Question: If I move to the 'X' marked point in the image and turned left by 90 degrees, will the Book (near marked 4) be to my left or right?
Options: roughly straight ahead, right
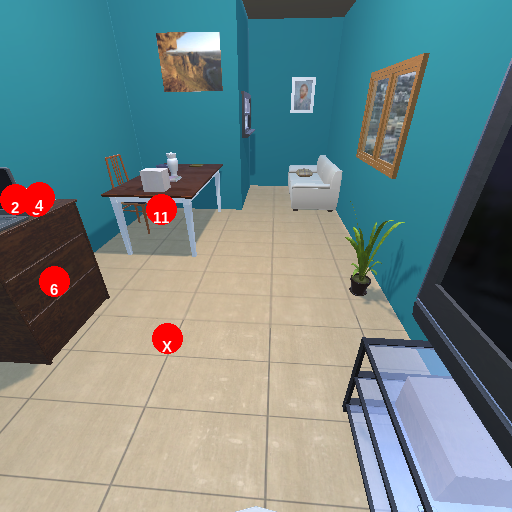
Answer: roughly straight ahead